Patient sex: F
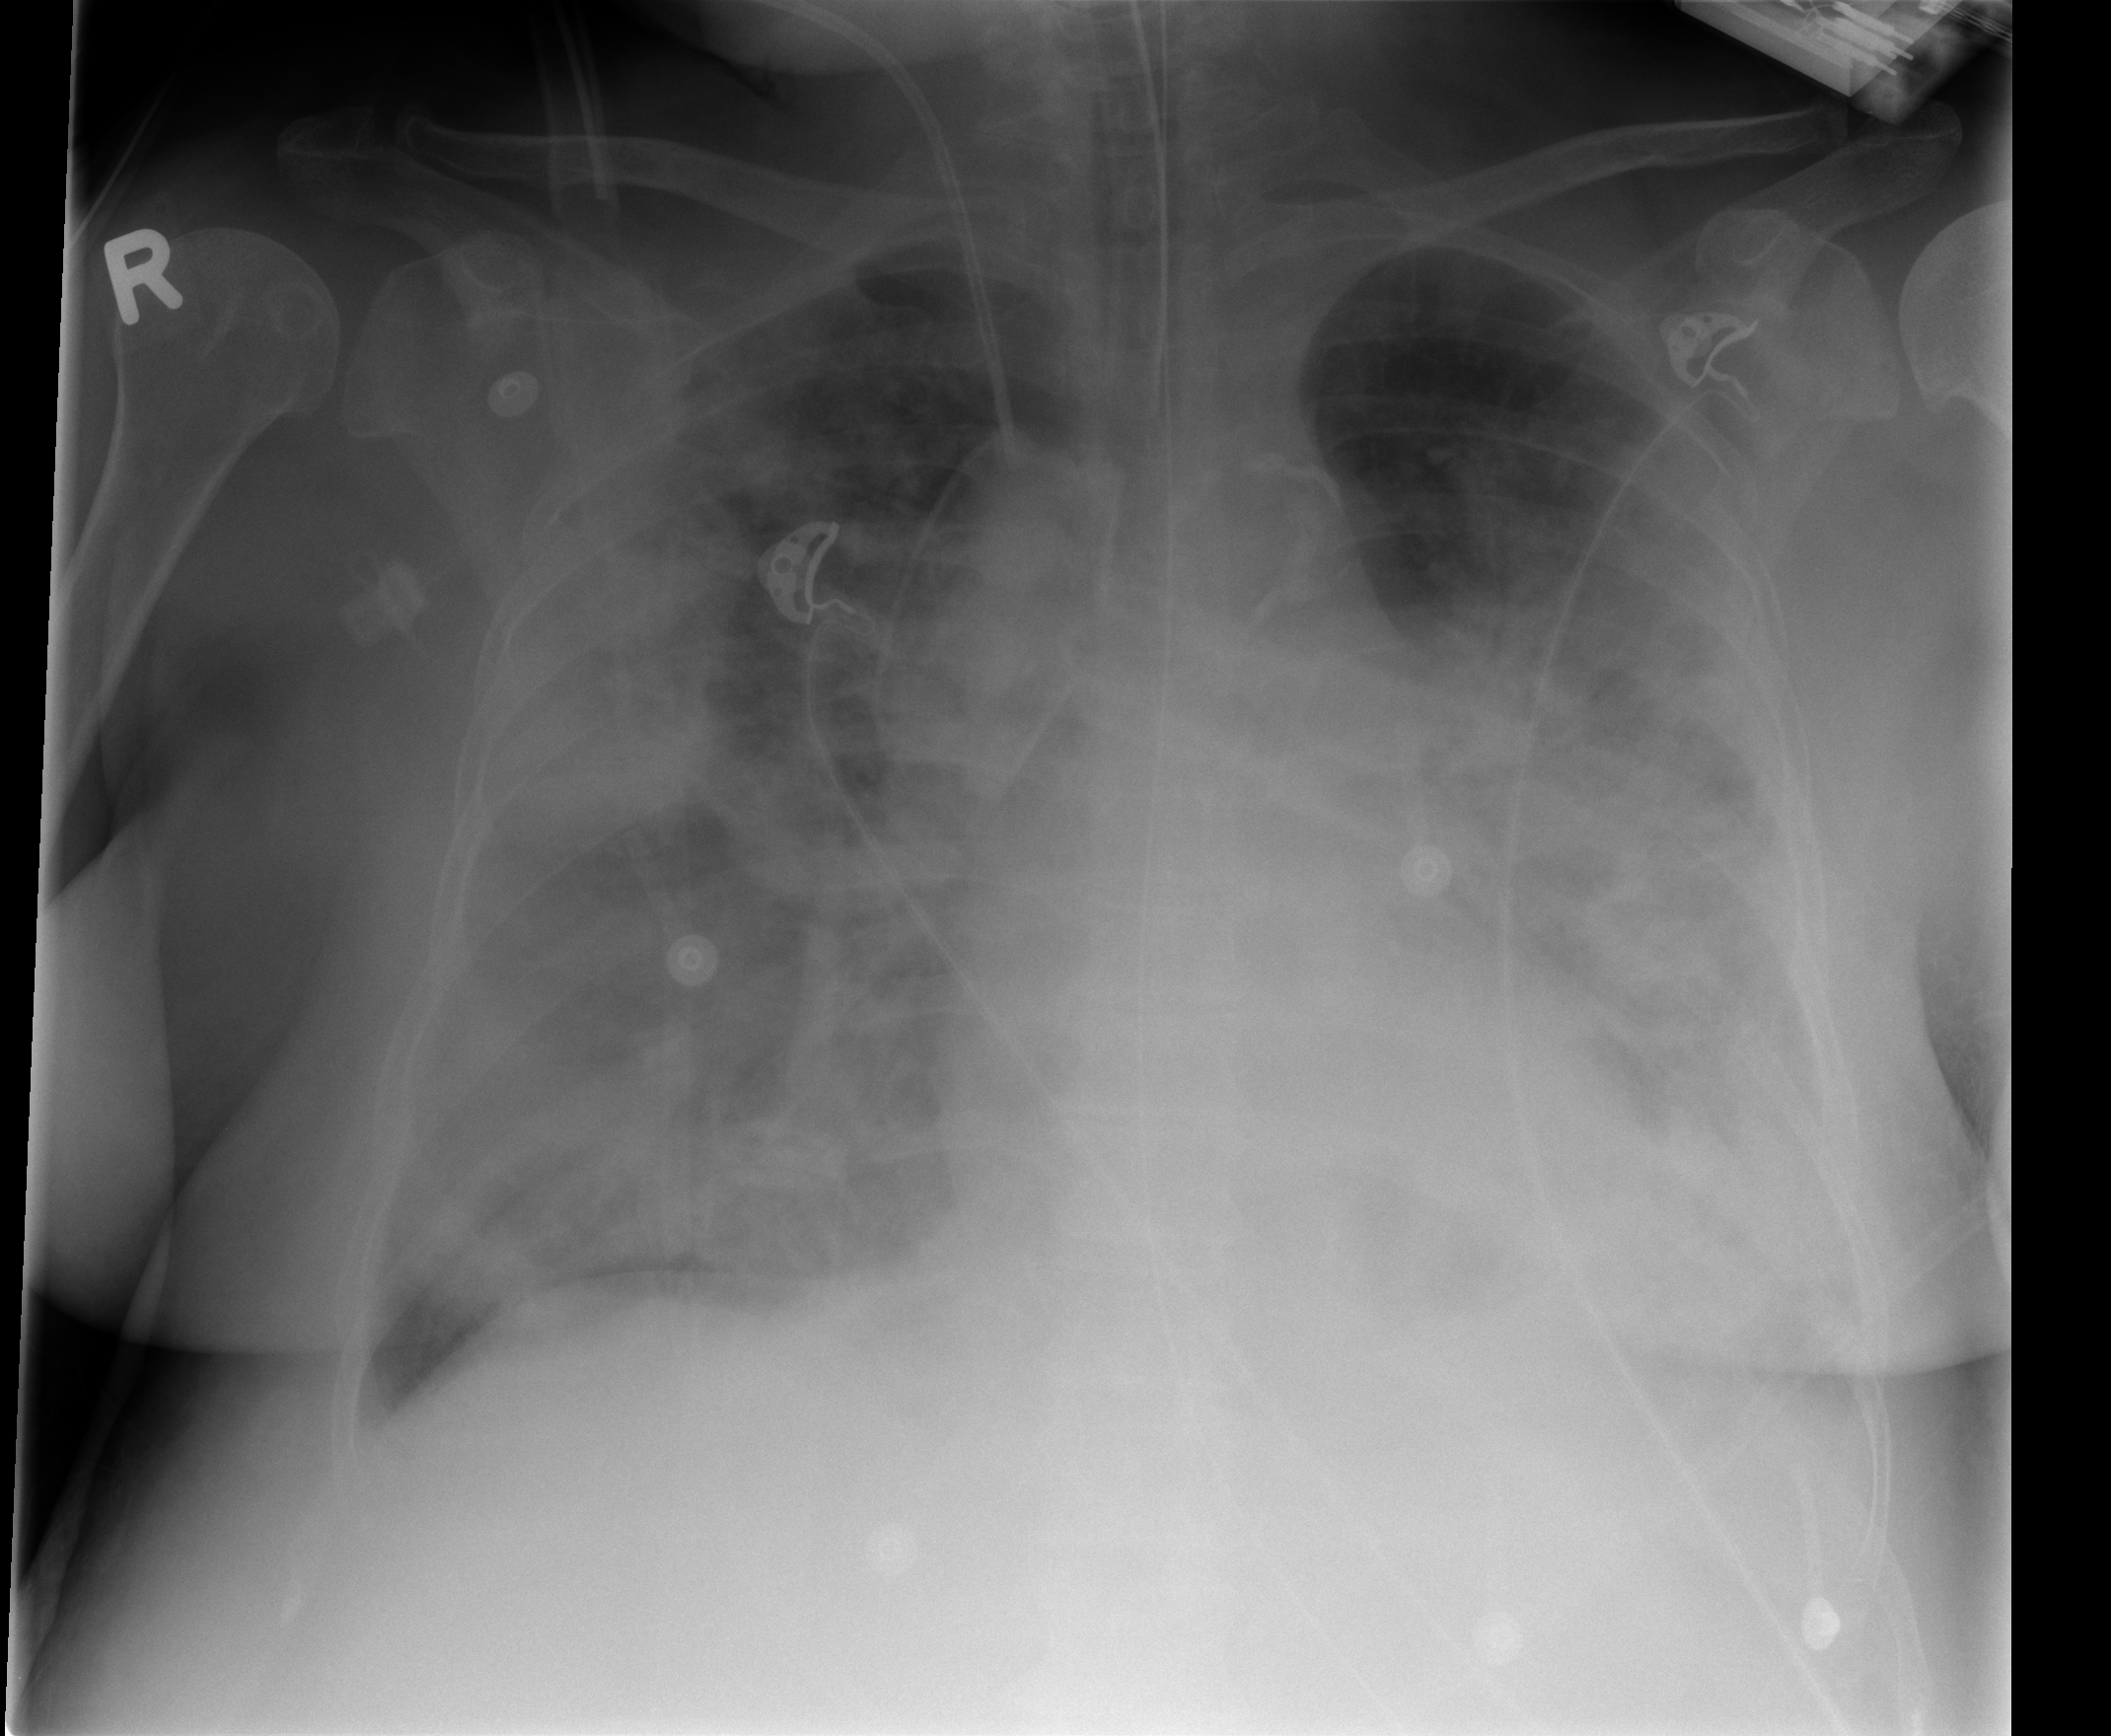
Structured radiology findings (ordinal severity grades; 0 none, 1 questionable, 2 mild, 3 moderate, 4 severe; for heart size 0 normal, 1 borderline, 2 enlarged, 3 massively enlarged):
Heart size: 1
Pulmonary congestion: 2
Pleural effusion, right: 2
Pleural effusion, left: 2
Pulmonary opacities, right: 4
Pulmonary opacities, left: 4
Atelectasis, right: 2
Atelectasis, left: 3